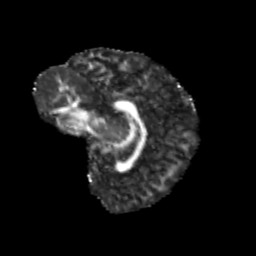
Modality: FA
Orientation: sagittal
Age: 9
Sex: male
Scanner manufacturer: siemens
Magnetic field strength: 3 T
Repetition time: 3.8 s
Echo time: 0.07 s